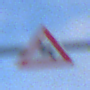
Verkehrszeichen: DoppelkurveZunaechstLinks
Umgebung: Outdoor, Suburban
Tageszeit: SunriseSunset
Wetter: PartlyCloudy
Licht: Natural
Jahreszeit: NotSpecified
Kontrast: LowContrast